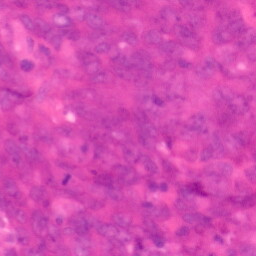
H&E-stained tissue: Colon